Field crop: maize
Growth stage: 2
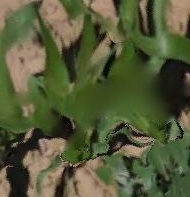
Species: maize